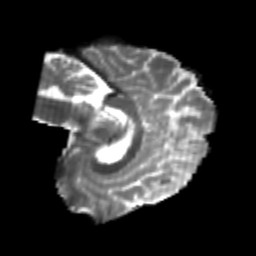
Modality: T2w
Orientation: sagittal
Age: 21
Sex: male
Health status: healthy
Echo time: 0.074 s